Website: home-depot
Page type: address-validator
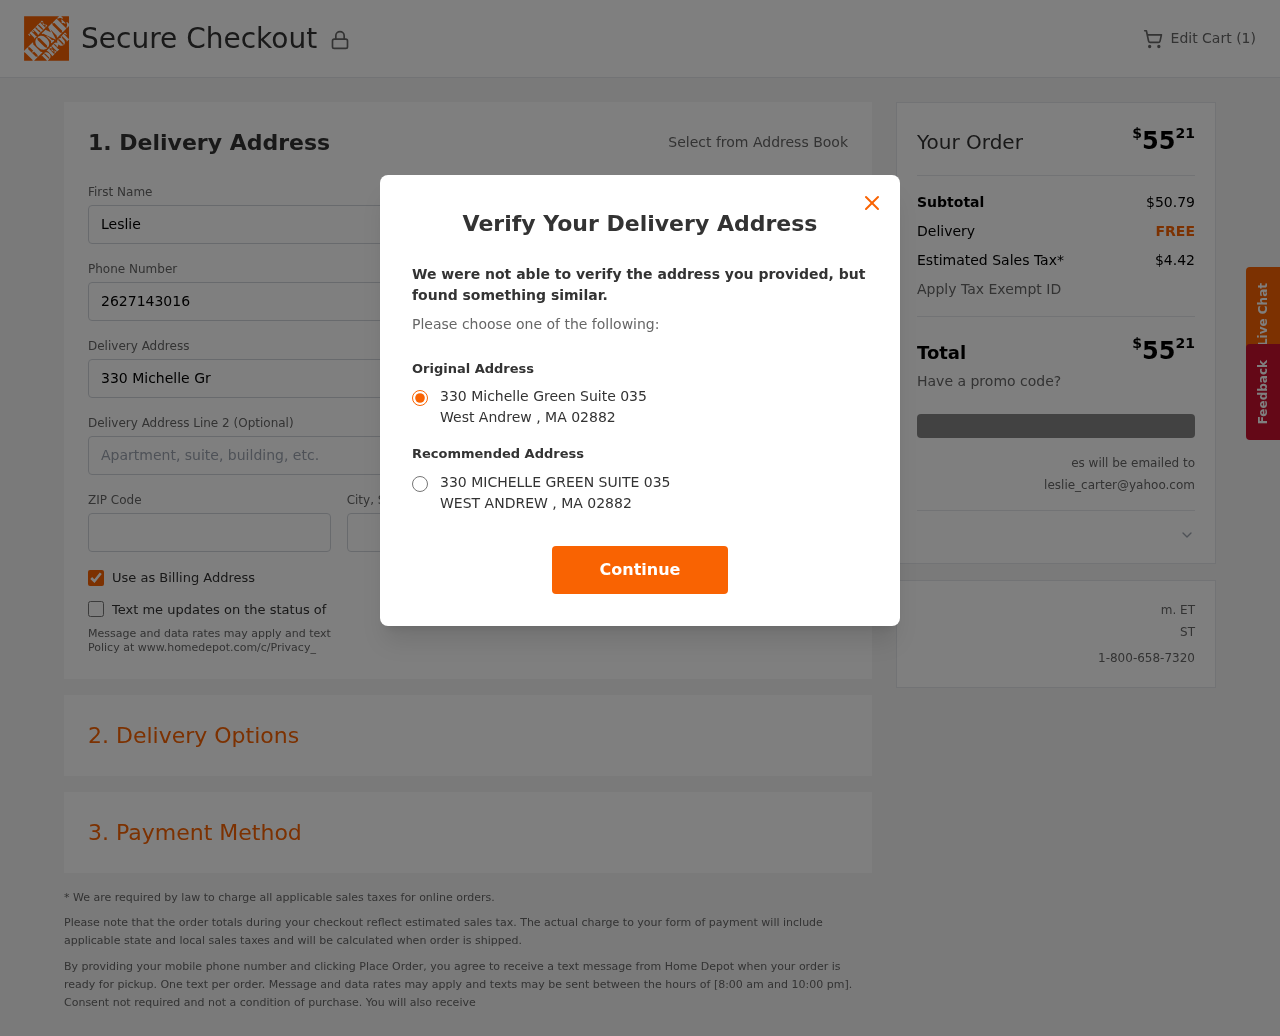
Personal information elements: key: PII_CITY
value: West Andrew
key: PII_EMAIL
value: leslie_carter@yahoo.com
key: PII_POSTCODE
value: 02882
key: PII_STATE_ABBR
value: MA
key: PII_STREET
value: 330 Michelle Green Suite 035
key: PII_FIRSTNAME
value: Leslie
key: PII_LASTNAME
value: Carter
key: PII_PHONE
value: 2627143016
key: PII_STREET2
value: Suite 270
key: PII_CITY_STATE
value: West Andrew, MA
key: PII_STREET_ALT
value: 330 MICHELLE GREEN SUITE 035
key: PII_CITY_ALT
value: WEST ANDREW
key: PII_POSTCODE_FULL
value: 02882
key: PII_POSTCODE_NUMERIC
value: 2882
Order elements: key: ORDER_NUM_ITEMS
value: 1
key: ORDER_TOTAL
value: $5521
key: ORDER_SUBTOTAL
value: $50.79
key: ORDER_SHIPPING_COST
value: FREE
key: ORDER_TAX
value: $4.42